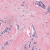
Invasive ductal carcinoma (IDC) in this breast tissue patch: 1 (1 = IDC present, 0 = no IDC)